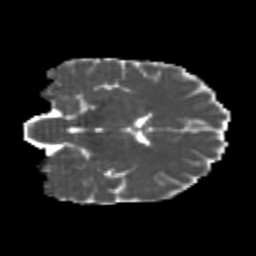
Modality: MD
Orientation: coronal
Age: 23
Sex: female
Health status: healthy
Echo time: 0.074 s